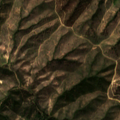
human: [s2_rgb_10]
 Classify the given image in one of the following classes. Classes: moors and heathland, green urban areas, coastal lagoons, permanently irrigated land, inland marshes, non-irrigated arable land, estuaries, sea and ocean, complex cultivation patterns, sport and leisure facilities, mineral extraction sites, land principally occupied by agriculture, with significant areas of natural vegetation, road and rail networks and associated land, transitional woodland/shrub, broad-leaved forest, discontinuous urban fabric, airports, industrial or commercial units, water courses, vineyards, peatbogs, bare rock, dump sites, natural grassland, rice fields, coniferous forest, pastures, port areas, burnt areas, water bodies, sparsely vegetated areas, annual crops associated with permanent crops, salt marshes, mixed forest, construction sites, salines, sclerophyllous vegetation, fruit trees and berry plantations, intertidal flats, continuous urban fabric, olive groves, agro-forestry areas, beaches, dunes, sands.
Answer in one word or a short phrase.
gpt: sclerophyllous vegetation, transitional woodland/shrub